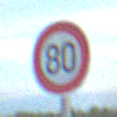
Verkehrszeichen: Geschwindigkeit80
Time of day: SunriseSunset
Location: Outdoor (Beach)
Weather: PartlyCloudy
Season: NotSpecified
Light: Natural